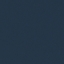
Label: SeaLake